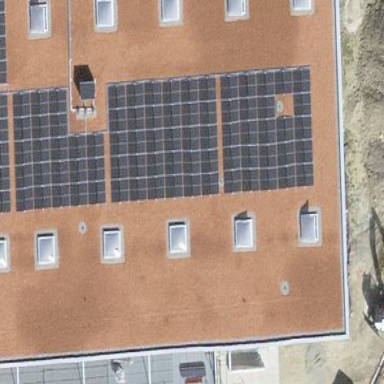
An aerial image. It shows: Solar power generator with photovoltaic panels.